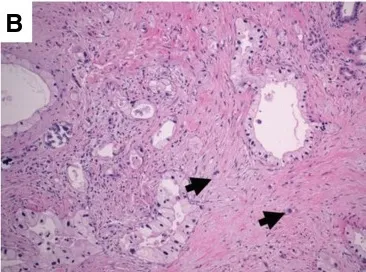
H&E-stained sections demonstrating clear cell features. (B) Angulated malignant glands are lined by epithelial cells with hyperchromatic basal to central nuclei of varying sizes and variable amounts of foamy to clear cytoplasm (arrows). Single malignant cells are present within the stroma, 100x.
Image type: pathology (h&e)